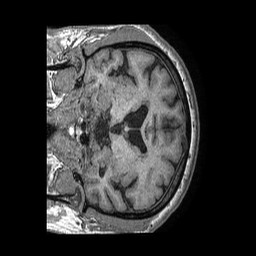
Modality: T1w
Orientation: coronal
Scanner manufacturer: philips
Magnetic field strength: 1.5 T
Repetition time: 0.007575 s
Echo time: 0.003442 s